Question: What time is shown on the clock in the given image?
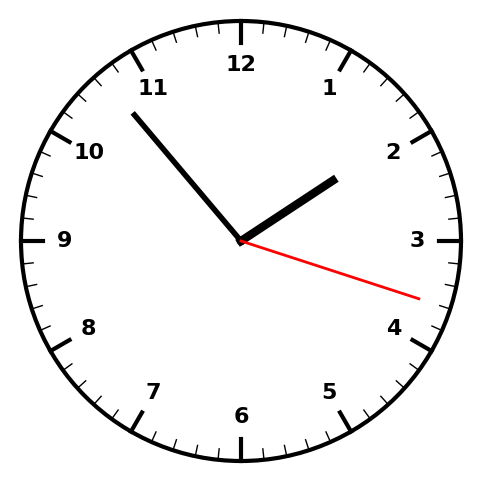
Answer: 01:53:18